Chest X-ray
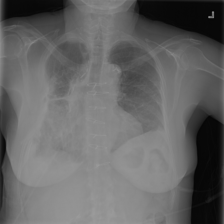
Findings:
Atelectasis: negative
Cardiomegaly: negative
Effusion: negative
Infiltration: negative
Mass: negative
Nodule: negative
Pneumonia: negative
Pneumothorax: negative
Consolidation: negative
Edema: negative
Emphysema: negative
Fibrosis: negative
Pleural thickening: negative
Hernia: negative